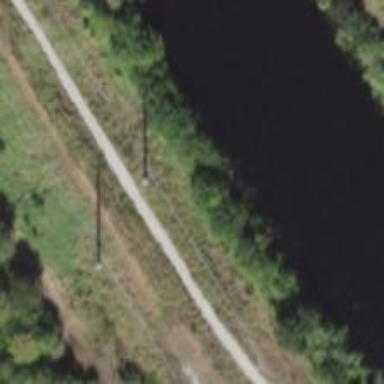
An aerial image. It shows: Power pole.